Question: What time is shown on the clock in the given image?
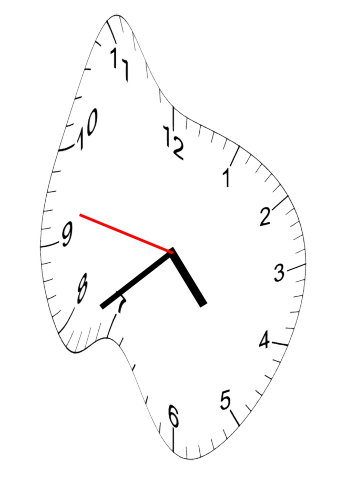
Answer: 04:38:47